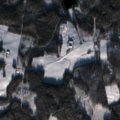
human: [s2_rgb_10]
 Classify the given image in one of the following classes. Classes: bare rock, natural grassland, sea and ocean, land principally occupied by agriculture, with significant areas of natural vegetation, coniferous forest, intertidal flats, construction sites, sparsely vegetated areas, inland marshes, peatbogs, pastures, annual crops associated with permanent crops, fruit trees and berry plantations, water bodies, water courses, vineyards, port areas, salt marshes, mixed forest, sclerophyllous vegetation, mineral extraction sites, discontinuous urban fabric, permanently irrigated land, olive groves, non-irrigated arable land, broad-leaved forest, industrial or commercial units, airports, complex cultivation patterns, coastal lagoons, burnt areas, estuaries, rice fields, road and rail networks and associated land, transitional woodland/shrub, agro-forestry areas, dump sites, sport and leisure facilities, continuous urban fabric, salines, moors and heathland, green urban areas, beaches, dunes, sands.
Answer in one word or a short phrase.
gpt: land principally occupied by agriculture, with significant areas of natural vegetation, coniferous forest, mixed forest